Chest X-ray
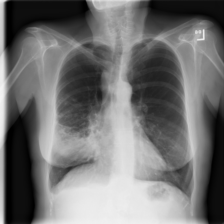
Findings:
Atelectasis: positive
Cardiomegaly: negative
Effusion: negative
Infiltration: negative
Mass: negative
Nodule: negative
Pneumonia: positive
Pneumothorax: negative
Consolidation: negative
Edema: negative
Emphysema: positive
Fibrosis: negative
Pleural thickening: negative
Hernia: negative